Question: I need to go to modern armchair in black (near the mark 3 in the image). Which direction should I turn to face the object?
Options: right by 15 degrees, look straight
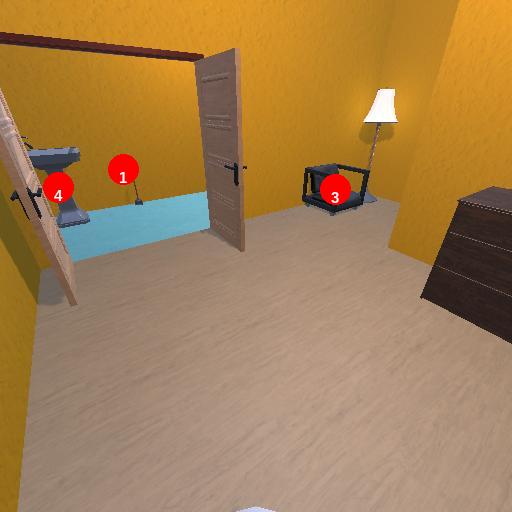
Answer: right by 15 degrees